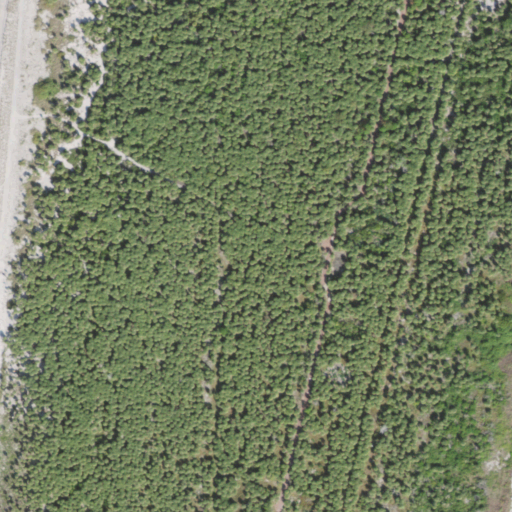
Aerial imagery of island in Florida named Egmont Key containing evergreen forest, woody wetlands, barren land, grassland, mixed forest, shrub, herbaceous wetlands, and open water